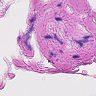
Metastatic tissue present: no